Field crop: maize
Growth stage: 2
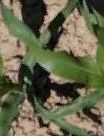
Species: maize